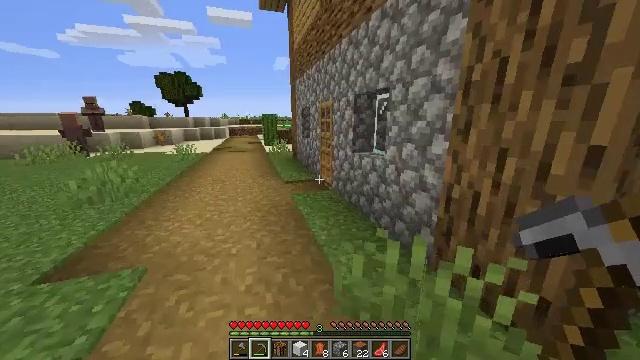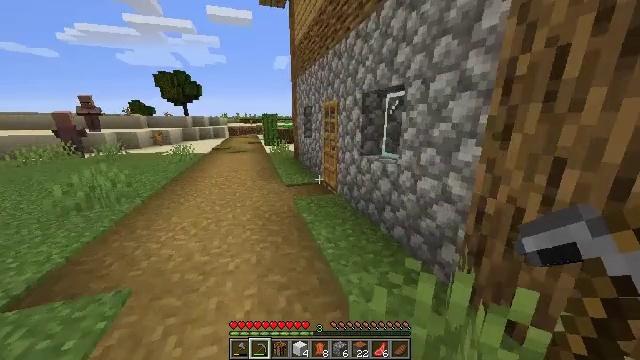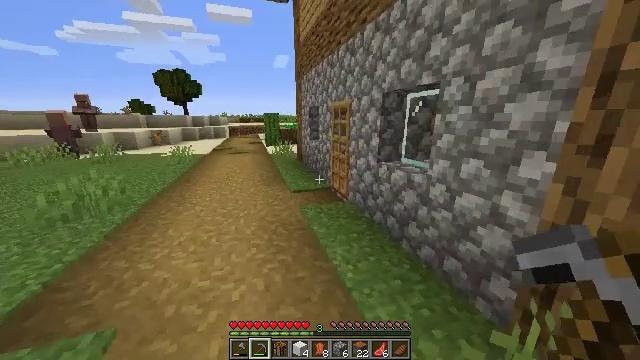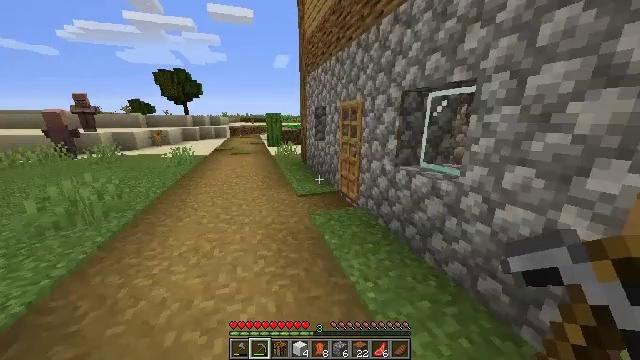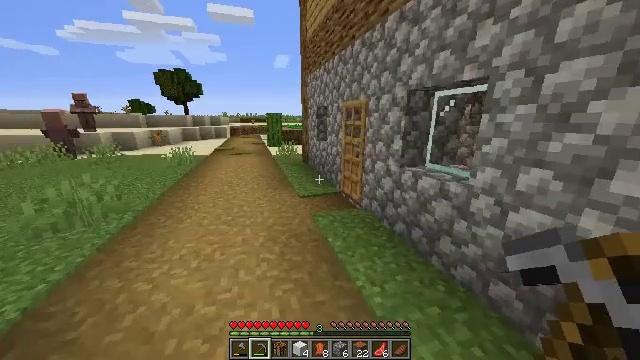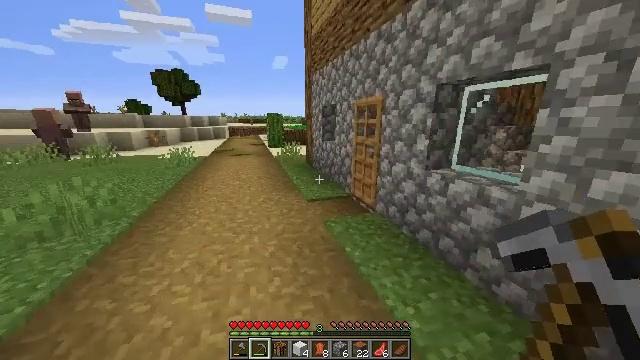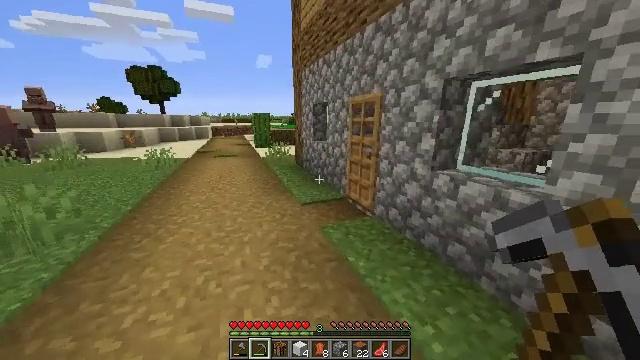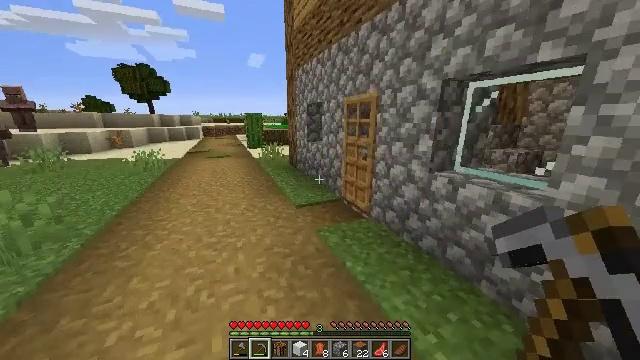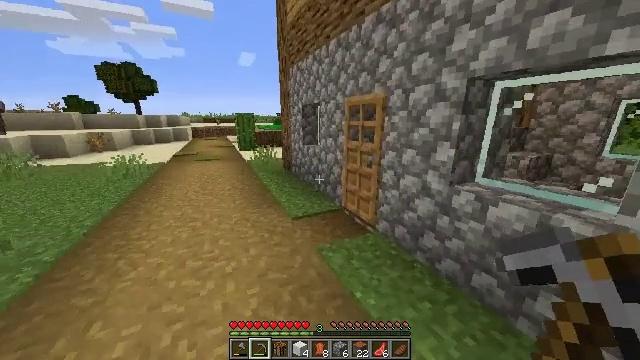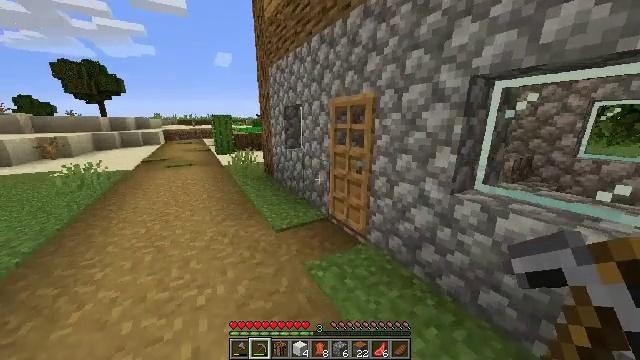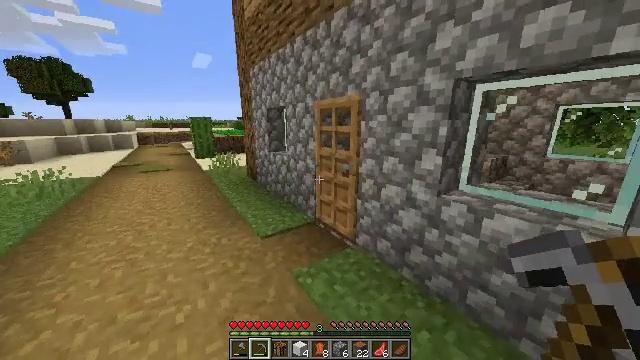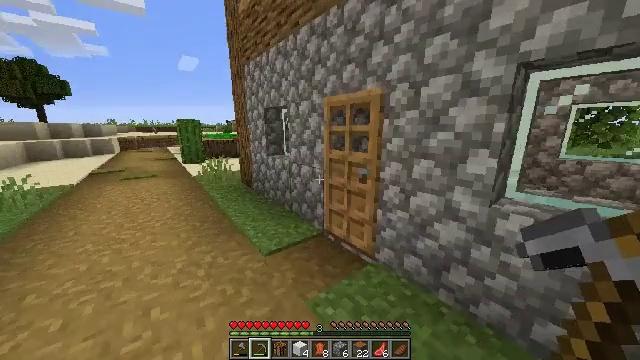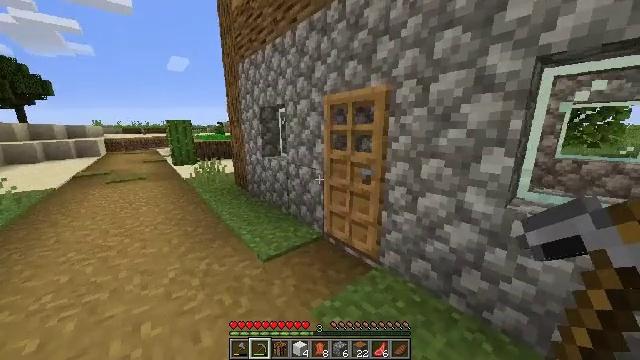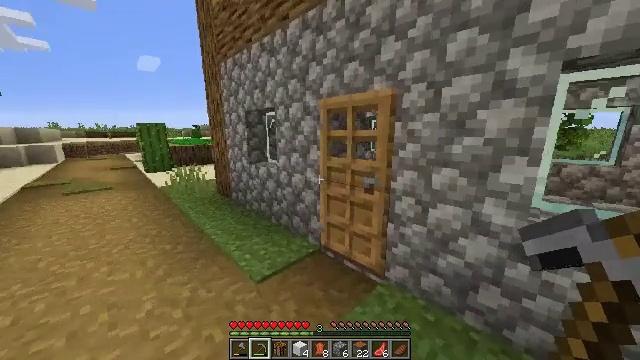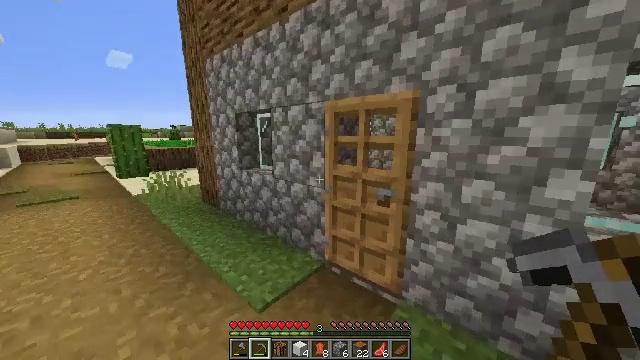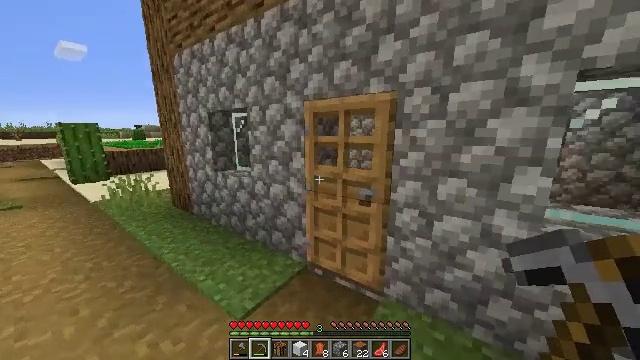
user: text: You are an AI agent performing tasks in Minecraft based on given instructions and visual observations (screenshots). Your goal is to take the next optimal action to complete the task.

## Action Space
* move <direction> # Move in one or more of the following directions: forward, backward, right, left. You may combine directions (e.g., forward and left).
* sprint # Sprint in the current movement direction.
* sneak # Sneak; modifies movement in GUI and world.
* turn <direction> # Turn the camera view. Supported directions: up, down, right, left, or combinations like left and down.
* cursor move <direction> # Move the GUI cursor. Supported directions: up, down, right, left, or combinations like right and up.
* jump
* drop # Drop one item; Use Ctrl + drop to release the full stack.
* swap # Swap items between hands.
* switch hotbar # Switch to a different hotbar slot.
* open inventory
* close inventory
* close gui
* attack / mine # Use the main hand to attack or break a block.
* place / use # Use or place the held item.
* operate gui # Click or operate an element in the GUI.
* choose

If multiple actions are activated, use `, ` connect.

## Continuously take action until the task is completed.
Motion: motion action
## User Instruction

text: Recycle the cobblestone stairs.
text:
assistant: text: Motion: move forward and move left, sprint
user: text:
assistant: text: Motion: move forward and move left, sprint
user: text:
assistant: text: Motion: move forward and move left, sprint
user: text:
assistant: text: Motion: move forward and move left, sprint
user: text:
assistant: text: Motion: move forward and move left, sprint
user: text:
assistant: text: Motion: move forward, sprint, turn right
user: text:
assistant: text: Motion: move forward, sprint, turn right
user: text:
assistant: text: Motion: move forward, sprint, turn right
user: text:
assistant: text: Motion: move forward, sprint, turn right
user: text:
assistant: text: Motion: move forward and move left, sprint, turn right
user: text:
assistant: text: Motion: move forward and move left, sprint, turn right
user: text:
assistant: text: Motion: move forward and move left, sprint, turn right
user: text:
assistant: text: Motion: move forward and move left, sprint, turn right and up
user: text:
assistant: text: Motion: move forward and move left, sprint, turn right
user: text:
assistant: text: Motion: move forward and move left, sprint, turn right
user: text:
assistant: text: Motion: move forward, sprint, turn right, use / place
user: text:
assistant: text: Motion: move forward, sprint, use / place
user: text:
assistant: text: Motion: move forward, sprint, use / place
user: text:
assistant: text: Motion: move forward, sprint, turn right and down, use / place
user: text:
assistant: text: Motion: move forward, sprint, turn right and down
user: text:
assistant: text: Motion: move forward, sprint, turn right
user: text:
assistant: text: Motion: move forward, sprint, turn right
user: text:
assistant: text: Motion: move forward, sprint, turn right and down
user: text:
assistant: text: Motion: move forward, sprint, turn right and down
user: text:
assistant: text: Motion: move forward, sprint, turn right and down
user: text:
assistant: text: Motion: move forward, sprint, turn right and down
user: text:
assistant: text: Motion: move forward, sprint, turn right and down
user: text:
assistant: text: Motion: move forward, sprint, turn right and down
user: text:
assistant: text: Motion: move forward, sprint, turn right
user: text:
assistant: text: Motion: move forward, sprint, turn left and down